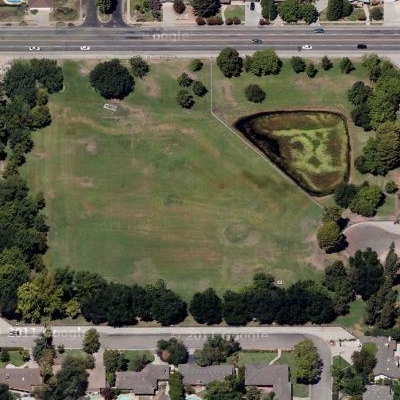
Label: aGrass